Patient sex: M
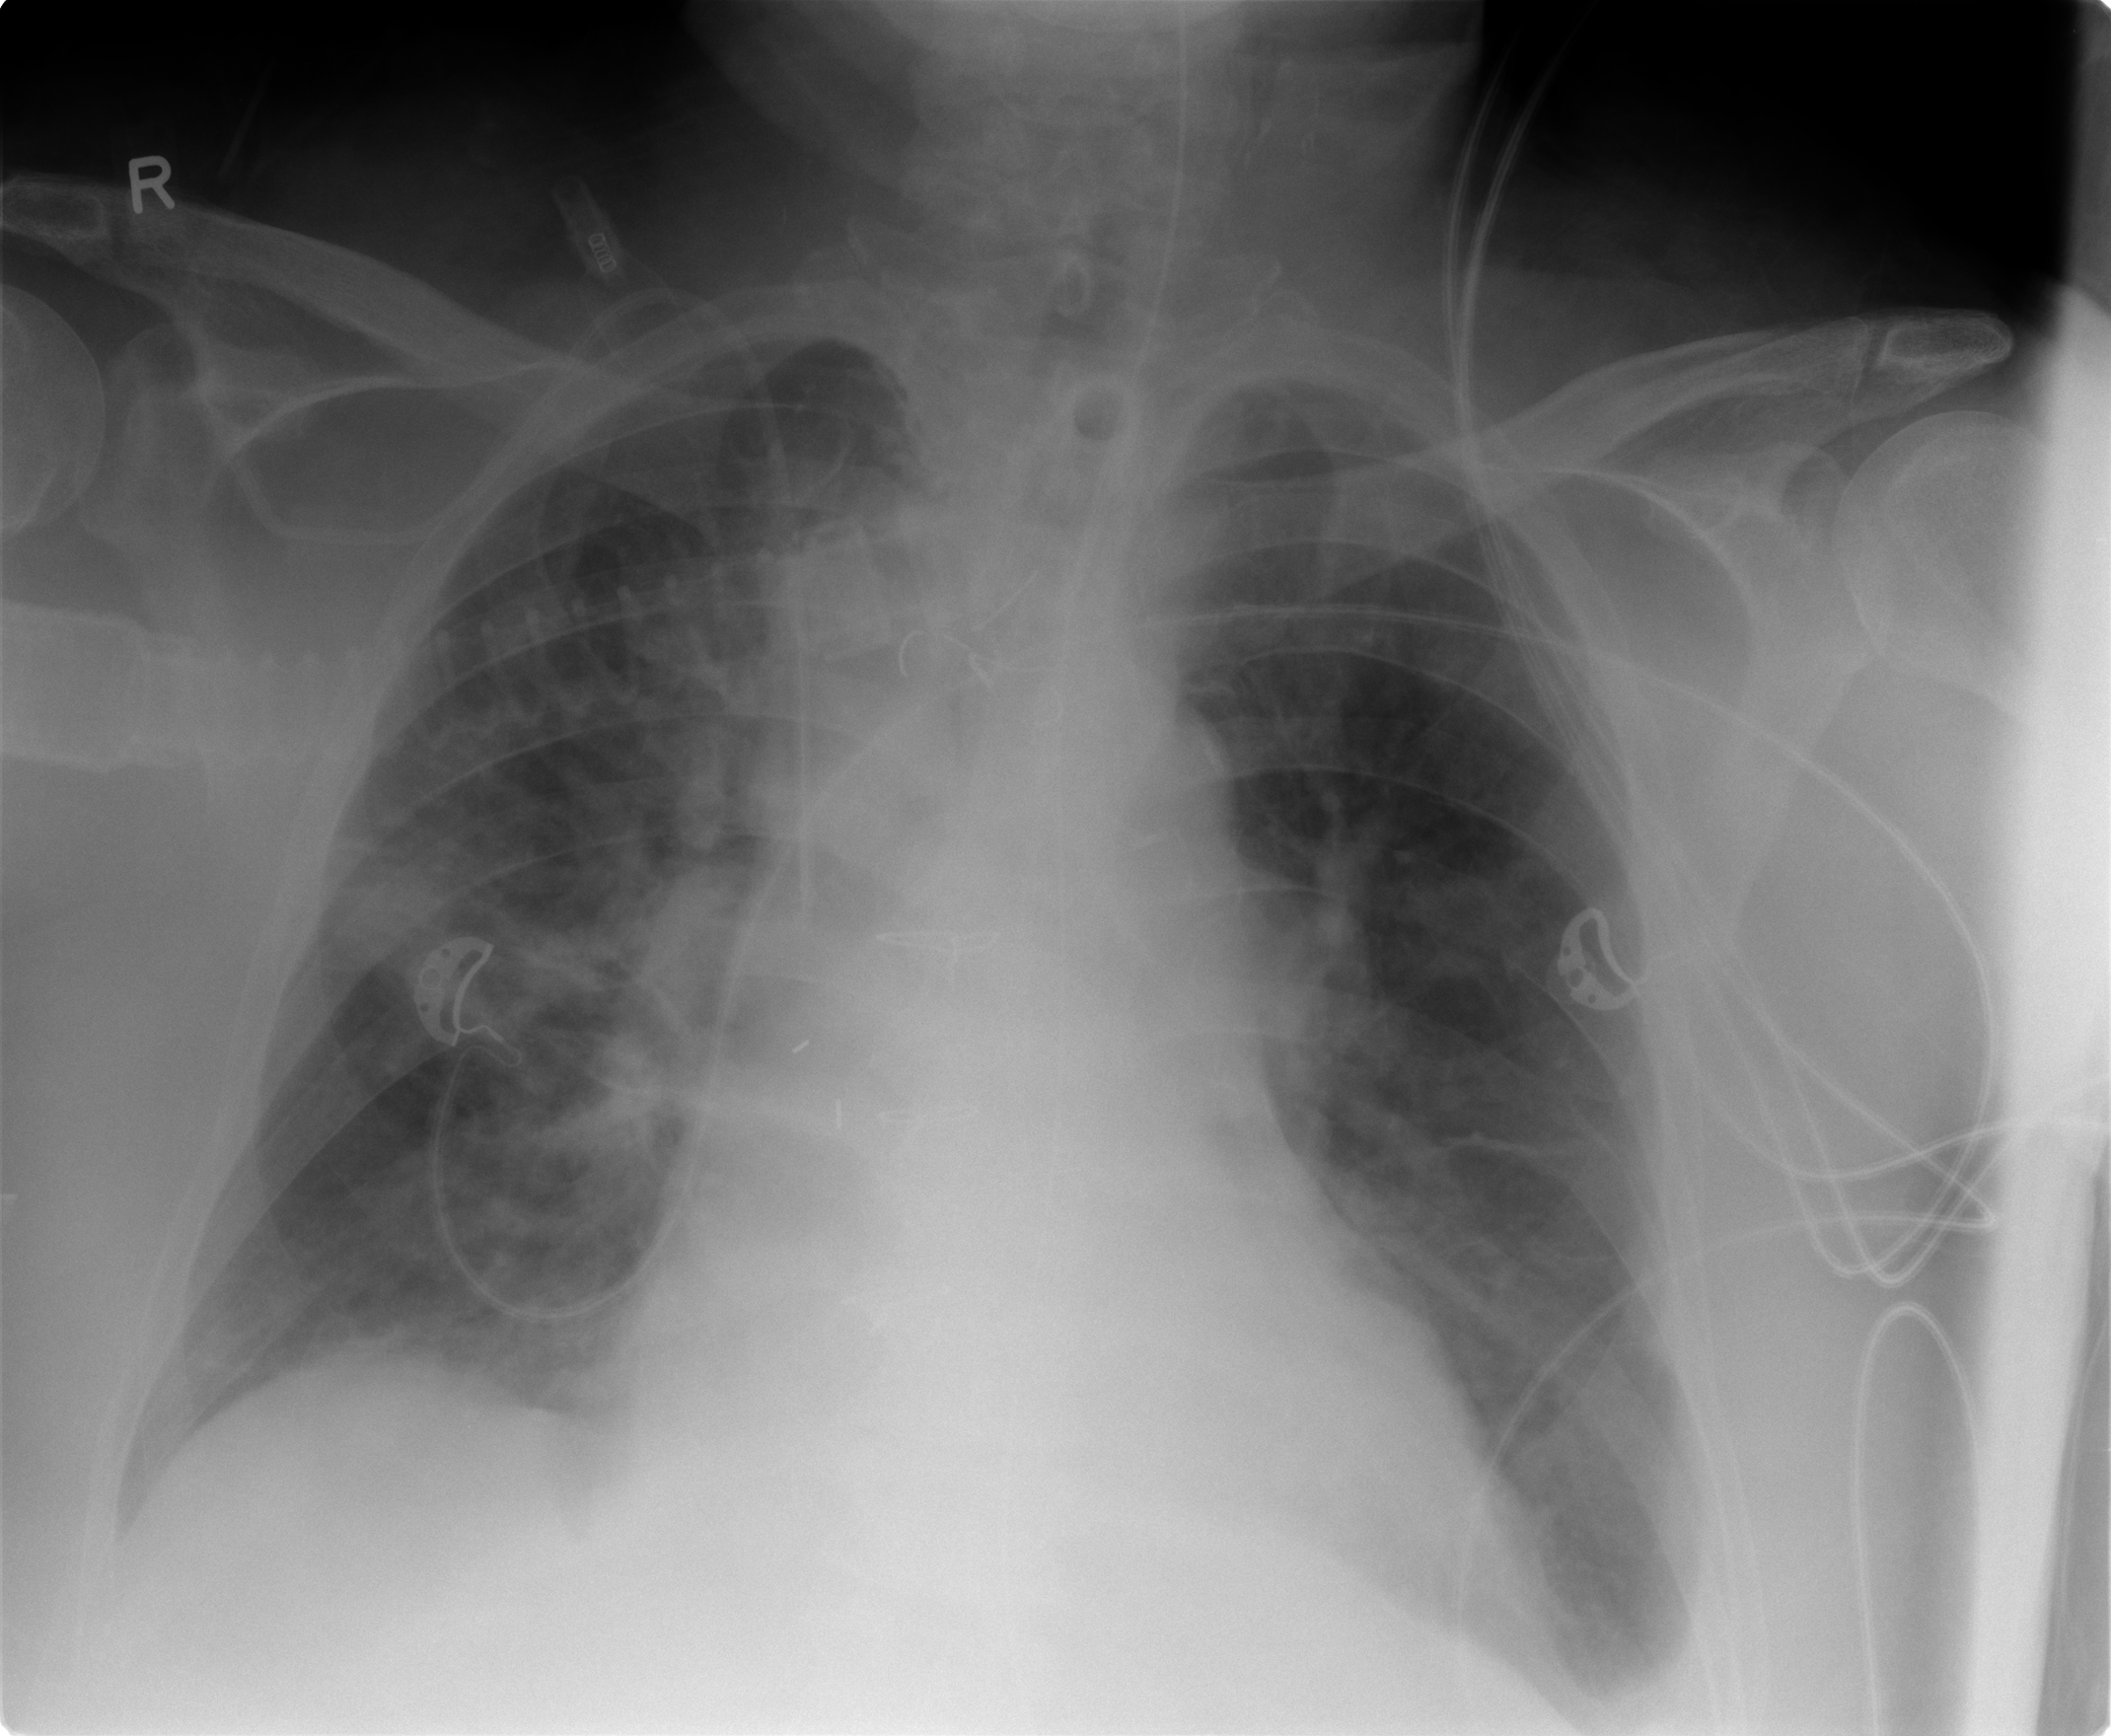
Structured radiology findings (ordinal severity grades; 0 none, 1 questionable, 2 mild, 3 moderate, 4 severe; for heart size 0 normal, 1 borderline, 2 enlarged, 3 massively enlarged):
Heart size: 3
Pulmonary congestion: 2
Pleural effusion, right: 0
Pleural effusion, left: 2
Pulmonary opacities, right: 2
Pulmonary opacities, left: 1
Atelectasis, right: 2
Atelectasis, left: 2